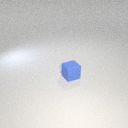
small blue rubber cube